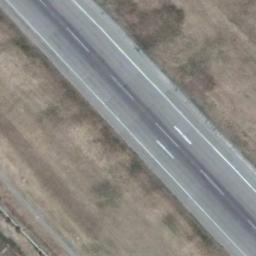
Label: runway